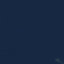
Land use / land cover: SeaLake